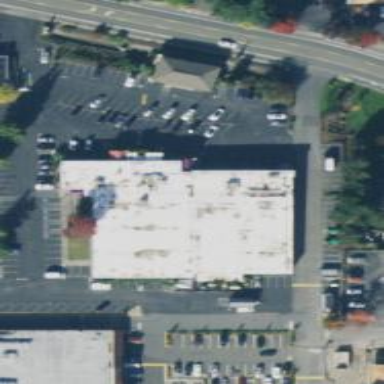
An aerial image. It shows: Building housing bowling alley.